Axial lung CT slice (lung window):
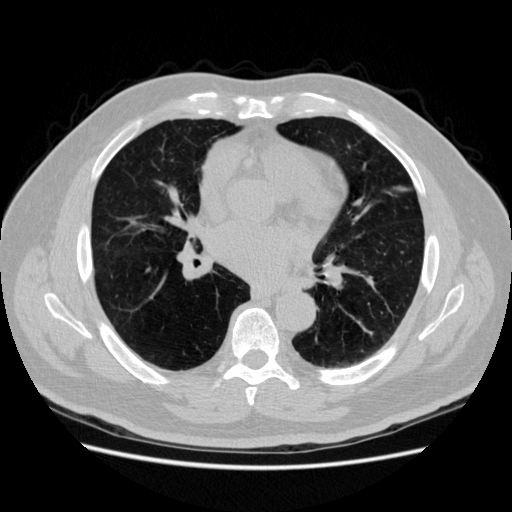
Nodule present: no